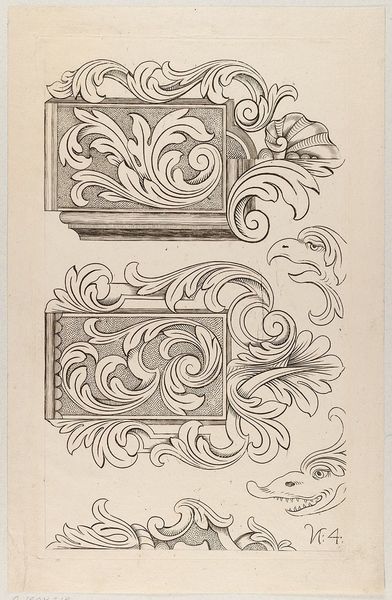
Titel: Schlossbeschläge mit Akanthusblatt, Blatt 4 aus der Folge 'Schlossbeschläge, Schlüssel'
Künstler: J. G. Tauber
Standort: Hamburg
Institution: Museum für Kunst und Gewerbe Hamburg
Schlagwörter: zeichnung, auge, schnabel, studie, grafik, graphik, ornamente, fotografie, photographie, druckgraphik, druckgrafik, stich, kunstgewerbe, zähne, laubwerk, blattwerk, fabelwesen, kupferstich, kunsthandwerk, ungeheuer, monster, akanthus, fabeltier, fabeltiere, drachenkopf, bandelwerk, zwitterwesen, monstrum, reproduktionen, acanthus, industriedesign, druckerzeugnisse, ornamentstich, vorlageblätter, akanthusornament, schlosserarbeit, türschloss